Interaction volume radius: 5 \u00c5
Interaction volume height: 10 \u00c5
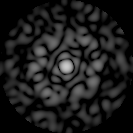
Disorder parameter: 0.8646